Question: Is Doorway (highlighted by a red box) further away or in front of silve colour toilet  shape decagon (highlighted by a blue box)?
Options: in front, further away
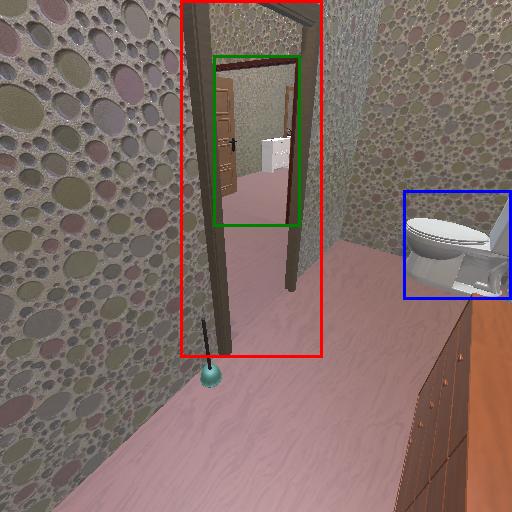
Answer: in front